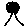
Label: tree